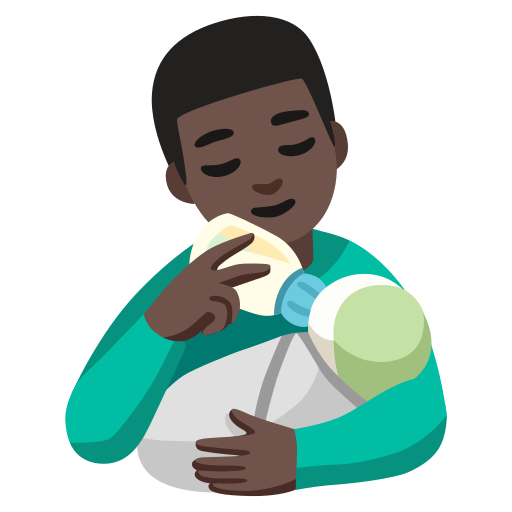
Emoji: 👨🏿‍🍼